Brain MRI, t2w sequence, axial 2D slice.
Patient: age 51, sex F, weight 95 kg, height 1.95 m
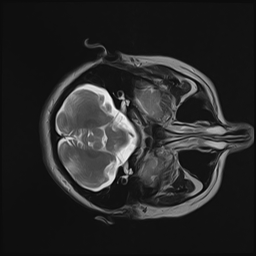